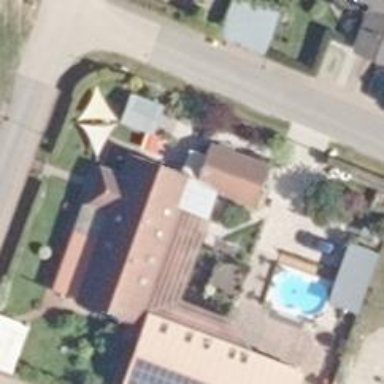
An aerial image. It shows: Simple and straightforward house.